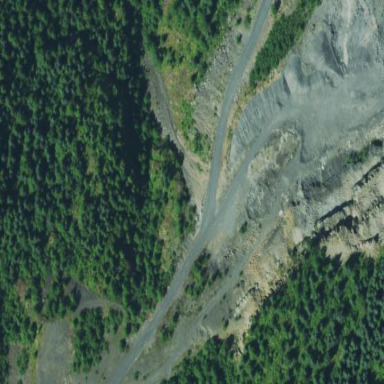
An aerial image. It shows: Quarry area.